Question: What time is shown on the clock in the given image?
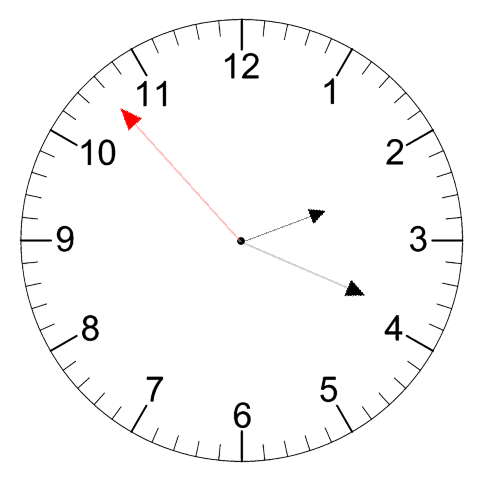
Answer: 02:18:53